Question: I'm testing if CLIPS generates the initial-fact after a (reset) command with CLIPSIDE 6.4. But it don't generates it.
It's dissapeared this initial-fact in the last versions?
Screenshot of clips (reset) and (facts) output:

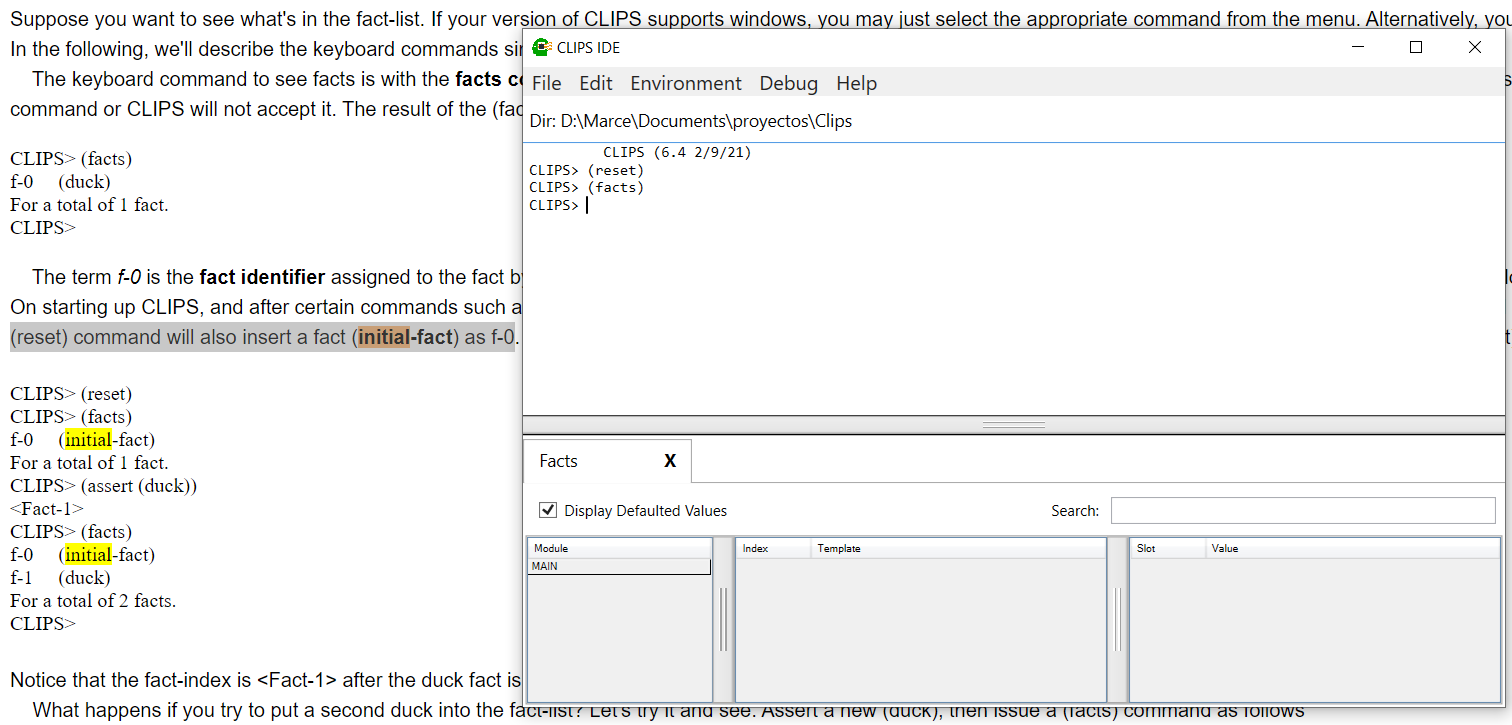
Answer: The 'initial-fact' and 'initial-object' were removed in CLIPS 6.40 as noted in the Update Release Notes of the <URL>.
> - Initial Fact - The initial-fact deftemplate and deffacts are no longer supported.- Initial Object - The INITIAL-OBJECT defclass and initial-object definstances are nolonger supported.